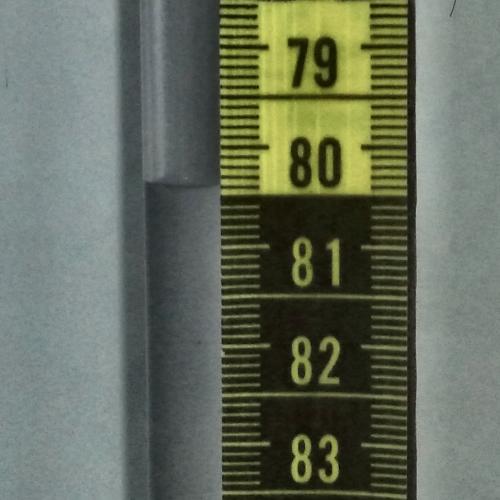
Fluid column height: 80.4 cm